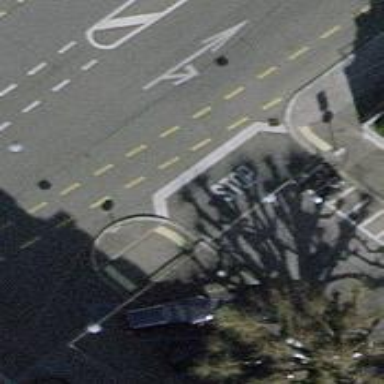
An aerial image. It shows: Unmarked crossing on the road.